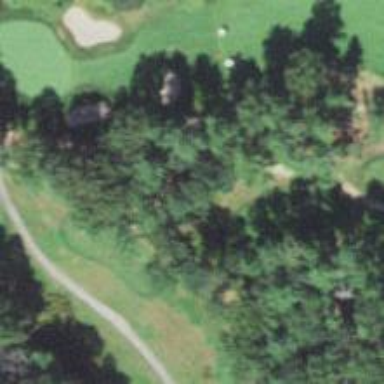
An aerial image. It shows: Path designated for golf carts.